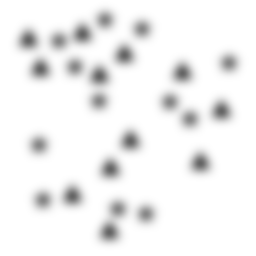
Squares: 0
Triangles: 12
Stars: 12
Total shapes: 24